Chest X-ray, PA view. Patient: 57 years old, sex M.
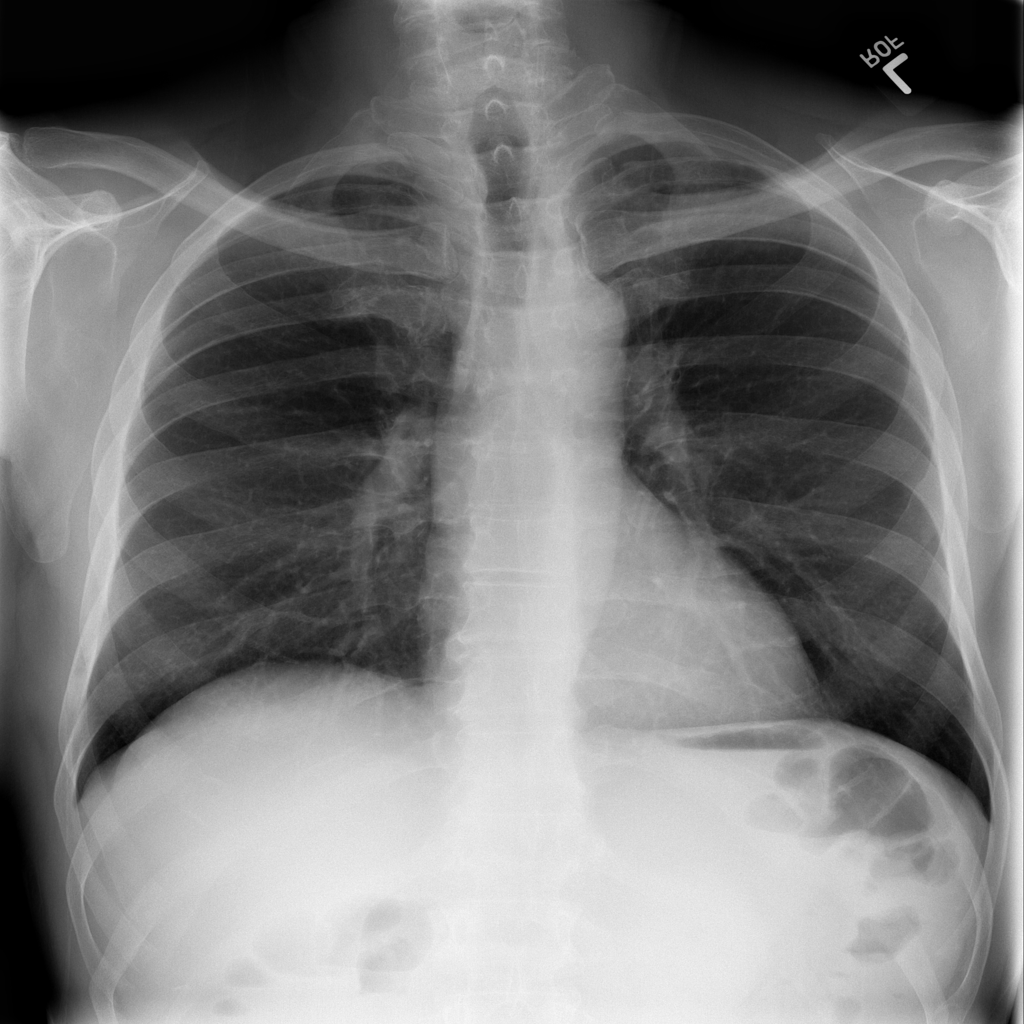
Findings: No Finding